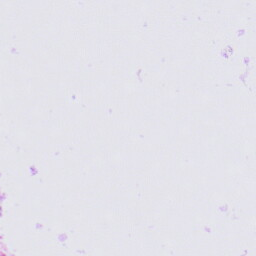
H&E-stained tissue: Prostate